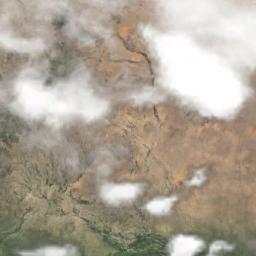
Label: cloud